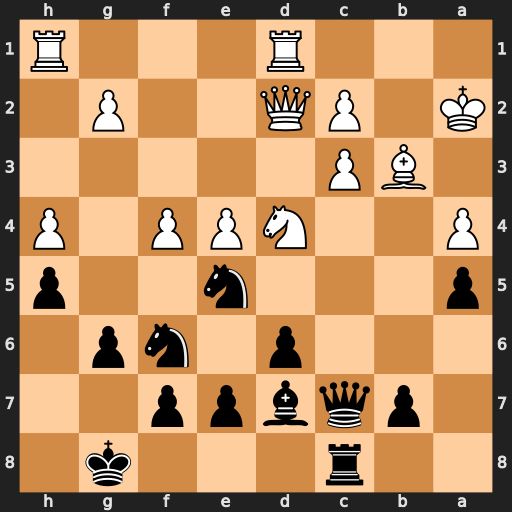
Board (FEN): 2r3k1/1pqbpp2/3p1np1/p3n2p/P2NPP1P/1BP5/K1PQ2P1/3R3R
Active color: b
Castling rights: -
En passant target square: -
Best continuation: Nxe4